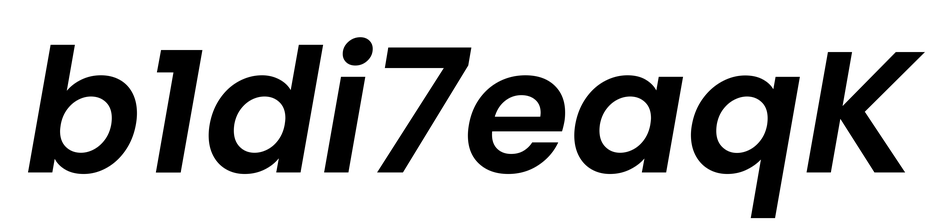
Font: Poppins-SemiBoldItalic